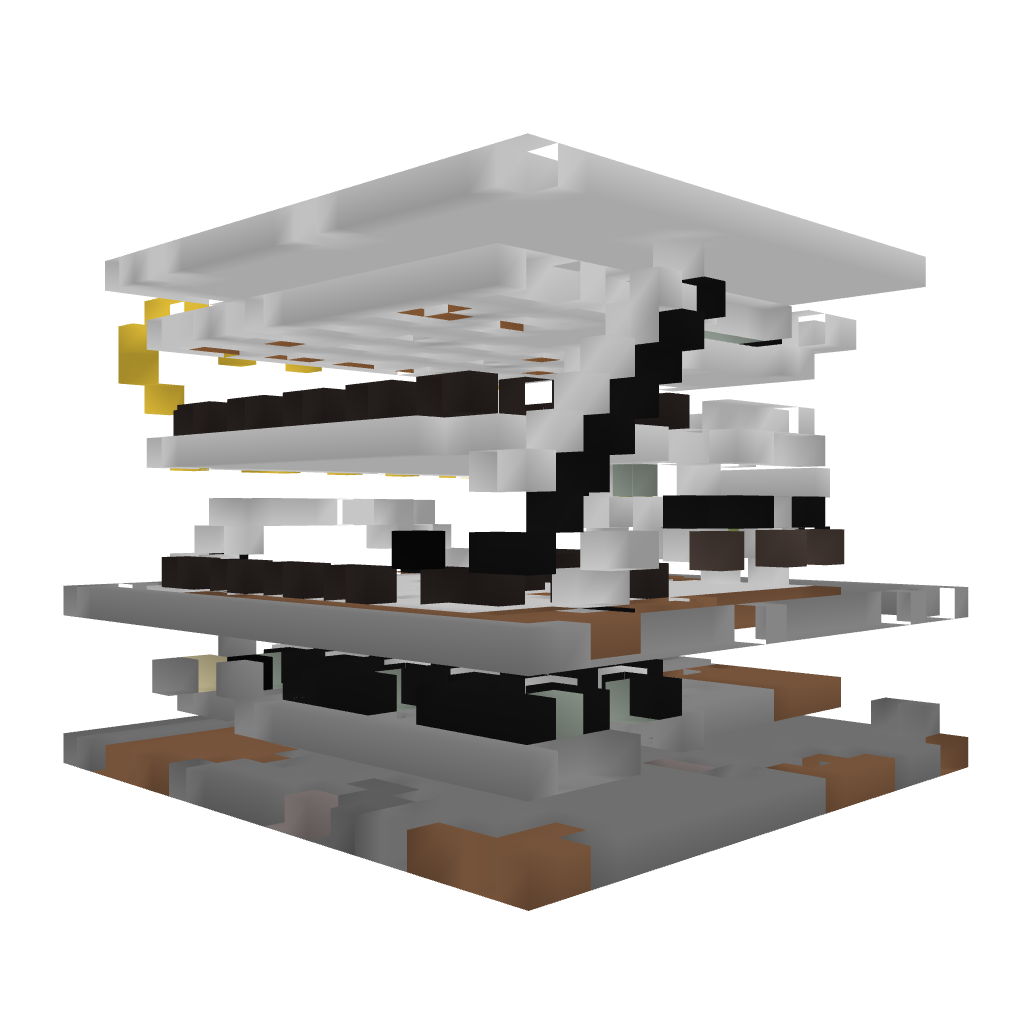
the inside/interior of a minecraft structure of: Redstone Powered Shop.